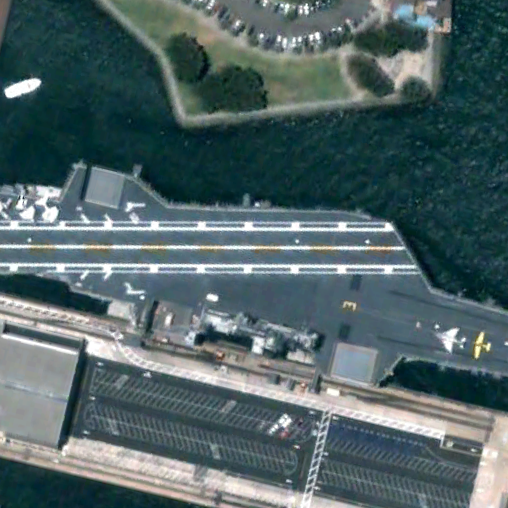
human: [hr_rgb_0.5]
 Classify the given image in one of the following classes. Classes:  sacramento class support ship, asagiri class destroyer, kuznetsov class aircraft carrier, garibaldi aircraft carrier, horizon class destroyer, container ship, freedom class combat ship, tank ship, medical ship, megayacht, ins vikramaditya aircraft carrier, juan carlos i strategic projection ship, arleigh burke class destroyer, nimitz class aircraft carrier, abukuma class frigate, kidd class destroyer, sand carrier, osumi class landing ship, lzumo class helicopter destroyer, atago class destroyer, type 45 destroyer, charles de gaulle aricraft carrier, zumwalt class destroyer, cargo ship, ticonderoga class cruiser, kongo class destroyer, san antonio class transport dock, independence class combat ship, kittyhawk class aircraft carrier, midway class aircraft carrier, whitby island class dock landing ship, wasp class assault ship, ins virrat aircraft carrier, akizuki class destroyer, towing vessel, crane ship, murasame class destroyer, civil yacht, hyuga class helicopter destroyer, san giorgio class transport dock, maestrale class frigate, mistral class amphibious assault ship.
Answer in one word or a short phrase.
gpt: Midway class aircraft carrier